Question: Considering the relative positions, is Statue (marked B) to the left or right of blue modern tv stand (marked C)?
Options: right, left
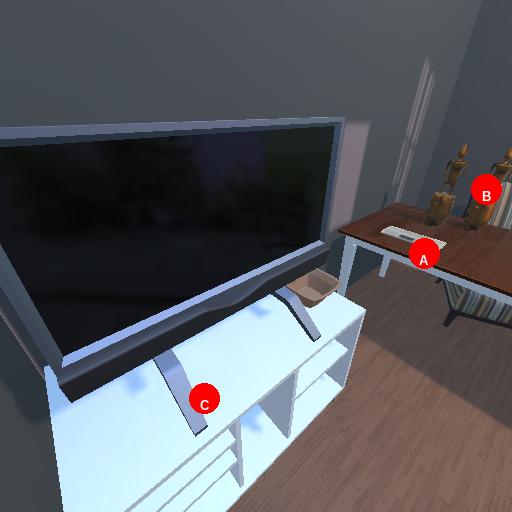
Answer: right